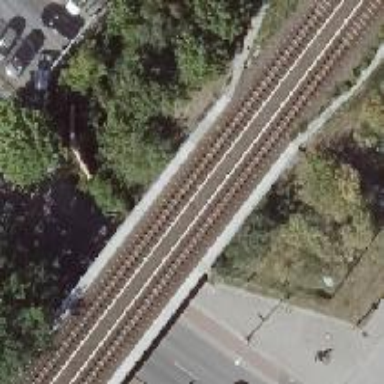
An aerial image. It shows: Embankment with electrified rail at the bottom.